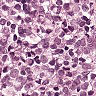
Metastatic tissue present: yes